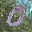
Label: 0